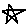
Label: star